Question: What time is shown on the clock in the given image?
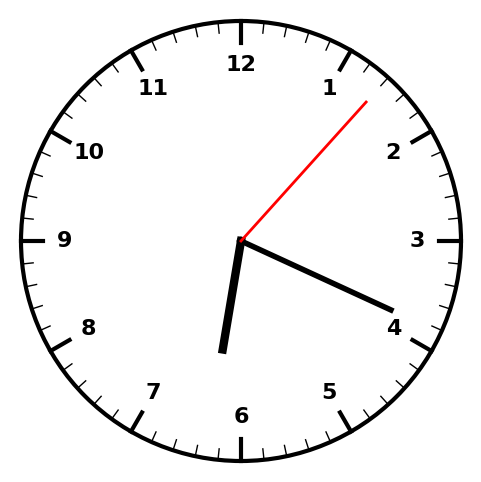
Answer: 06:19:07